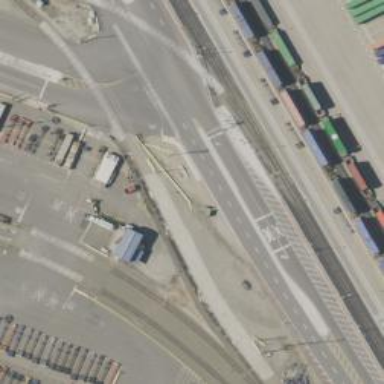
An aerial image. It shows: Railway yard used for servicing trains.